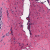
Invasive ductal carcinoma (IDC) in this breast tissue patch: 0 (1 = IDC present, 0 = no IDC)